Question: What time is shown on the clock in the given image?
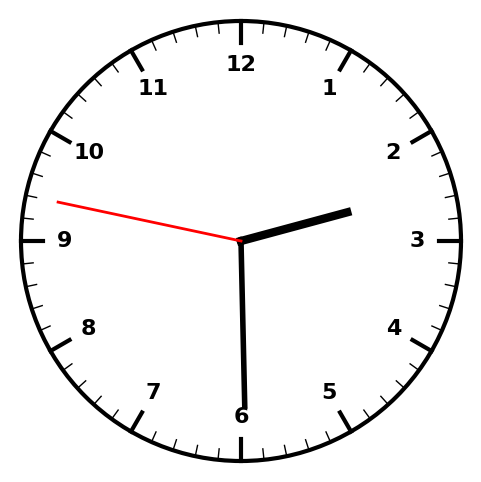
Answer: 02:29:47